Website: bh-photo
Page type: gifting
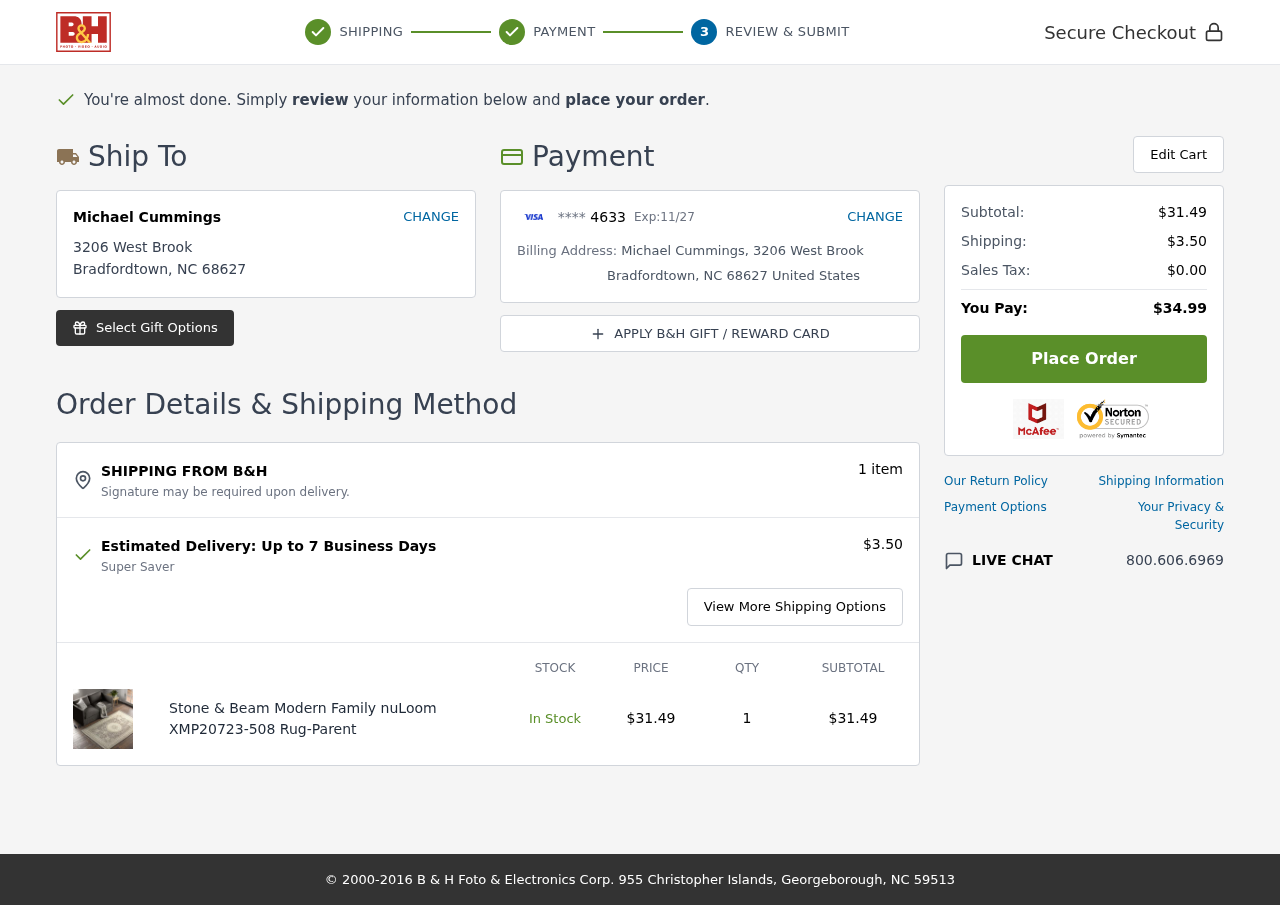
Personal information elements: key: PII_CARD_EXPIRY
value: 11/27
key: PII_CARD_LAST4
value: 4633
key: PII_CITY
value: Bradfordtown
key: PII_COUNTRY
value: United States
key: PII_FULLNAME
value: Michael Cummings
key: PII_POSTCODE
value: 68627
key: PII_STATE_ABBR
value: NC
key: PII_STREET
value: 3206 West Brook
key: PII_FULLNAME2
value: Michael Cummings
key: PII_CITY2
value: Bradfordtown
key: PII_STATE_ABBR2
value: NC
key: PII_POSTCODE_FULL
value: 68627
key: PII_POSTCODE_NUMERIC
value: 68627
Product elements: key: PRODUCT1_NAME
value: Stone & Beam Modern Family nuLoom XMP20723-508 Rug-Parent
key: PRODUCT1_PRICE
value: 31.49
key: PRODUCT1_QUANTITY
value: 1
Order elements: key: ORDER_NUM_ITEMS
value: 1 item
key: ORDER_SHIPPING_COST
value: $3.50
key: ORDER_SUBTOTAL
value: $31.49
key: ORDER_TAX
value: $0.00
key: ORDER_TOTAL
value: $34.99